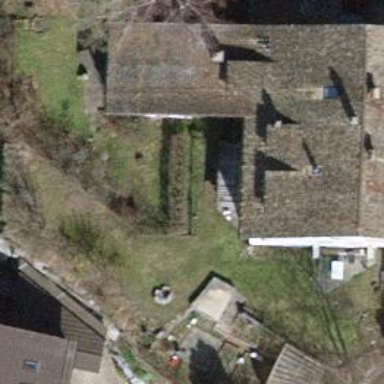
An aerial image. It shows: Terrace building.